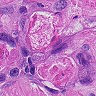
Metastatic tissue present: yes